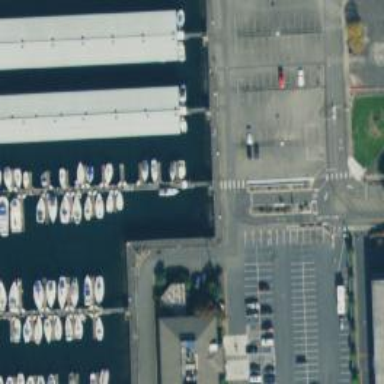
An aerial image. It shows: Footway leading to pier with mooring facilities.